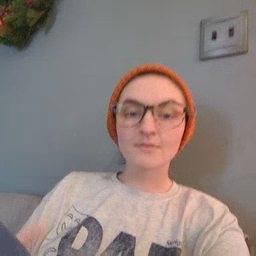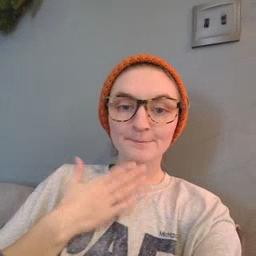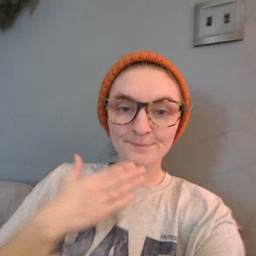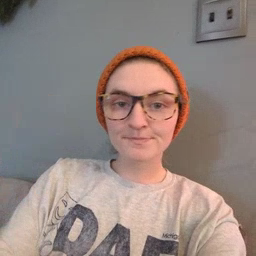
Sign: happy